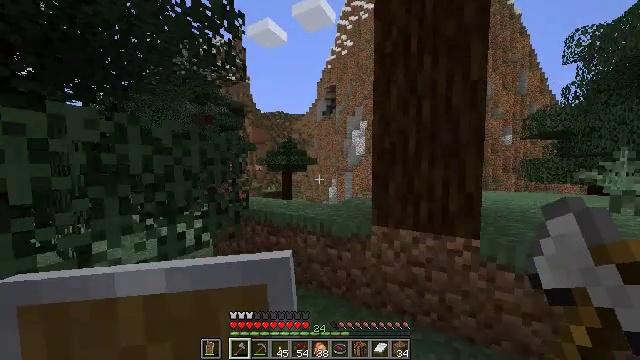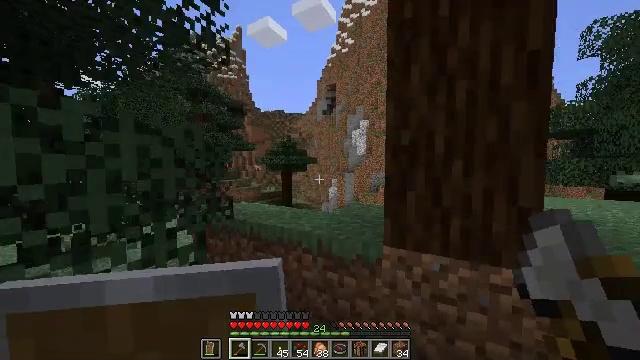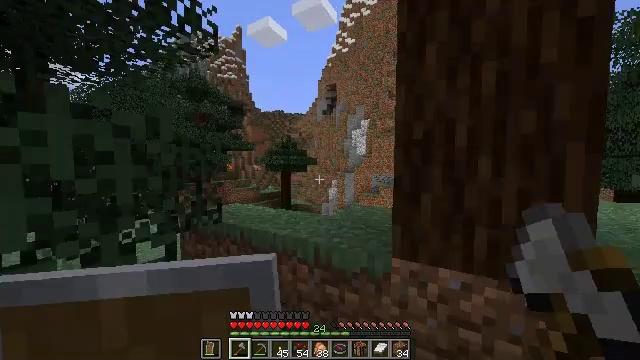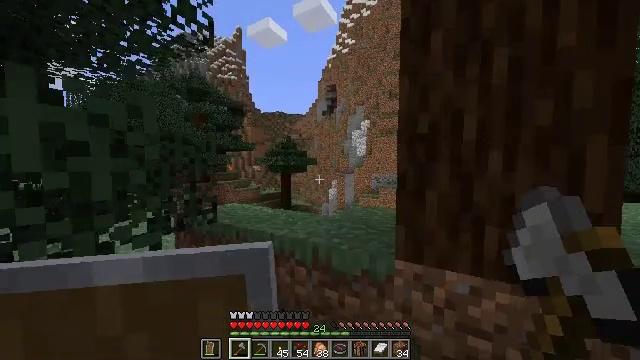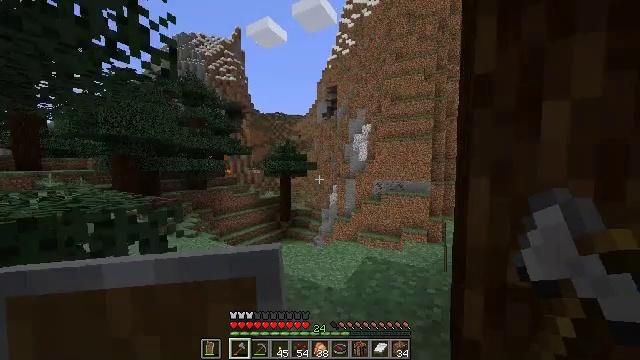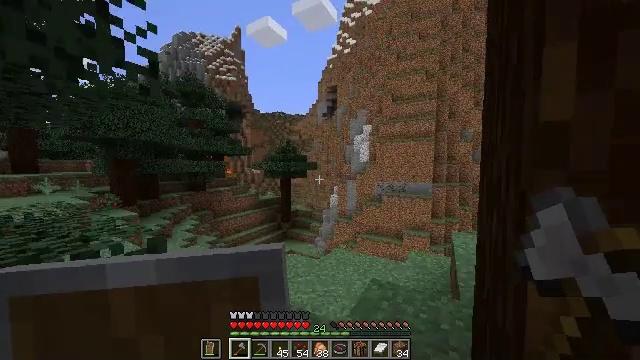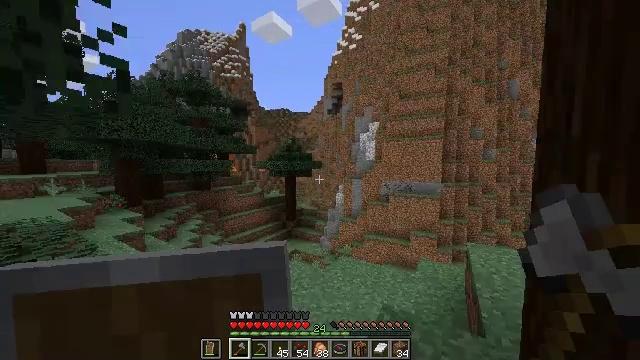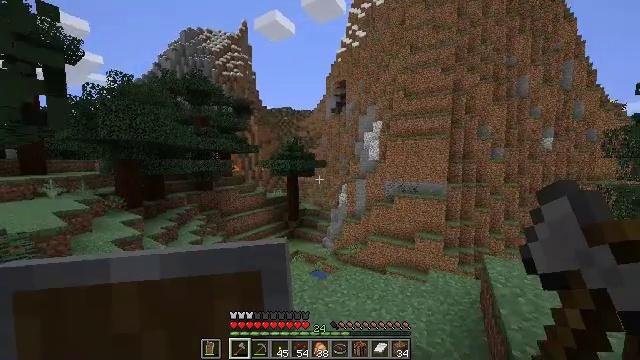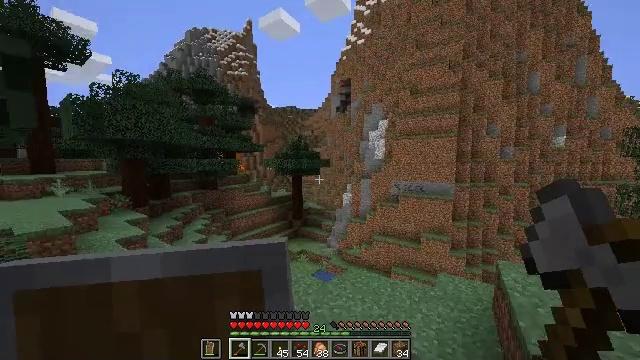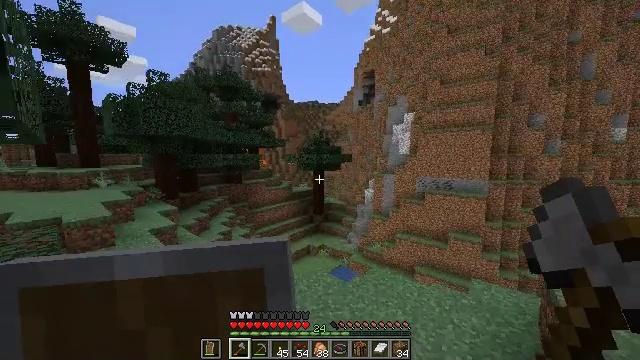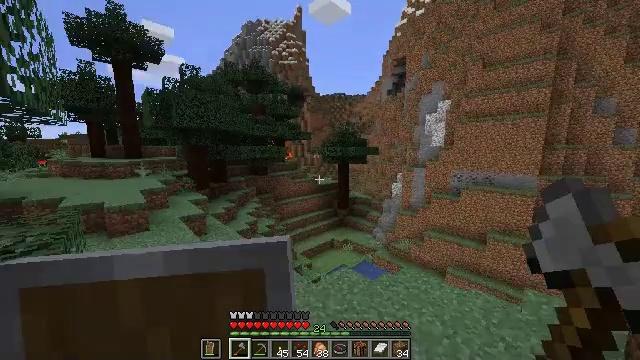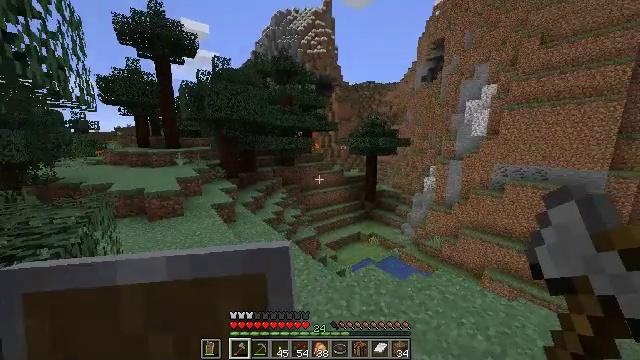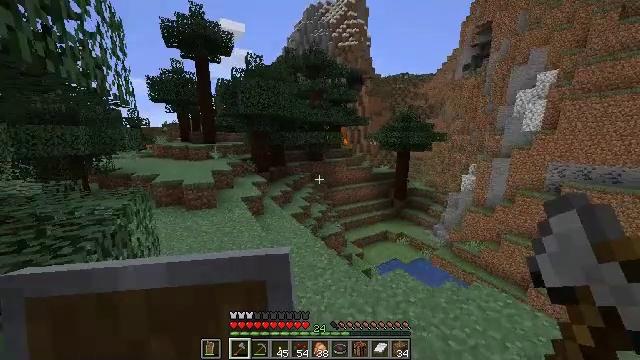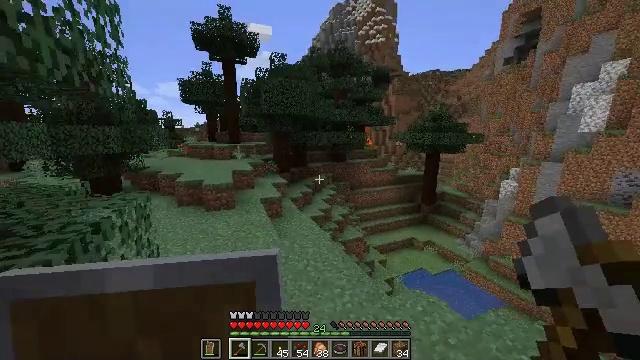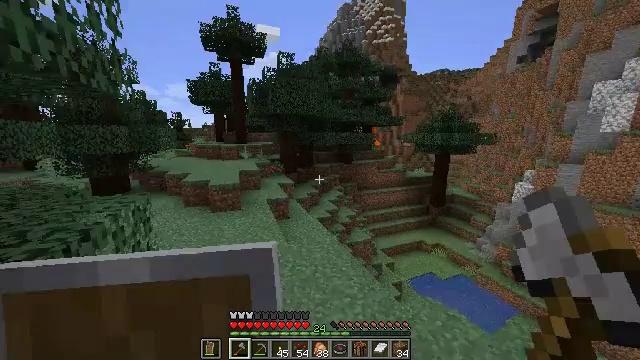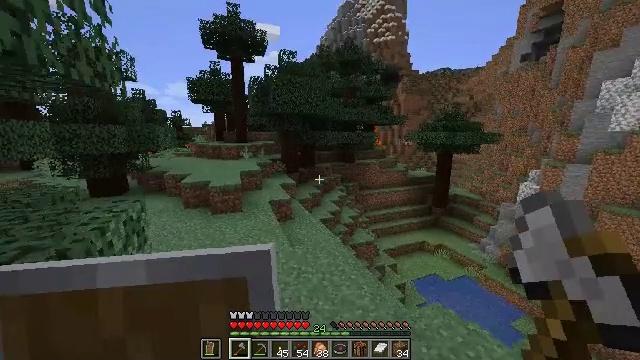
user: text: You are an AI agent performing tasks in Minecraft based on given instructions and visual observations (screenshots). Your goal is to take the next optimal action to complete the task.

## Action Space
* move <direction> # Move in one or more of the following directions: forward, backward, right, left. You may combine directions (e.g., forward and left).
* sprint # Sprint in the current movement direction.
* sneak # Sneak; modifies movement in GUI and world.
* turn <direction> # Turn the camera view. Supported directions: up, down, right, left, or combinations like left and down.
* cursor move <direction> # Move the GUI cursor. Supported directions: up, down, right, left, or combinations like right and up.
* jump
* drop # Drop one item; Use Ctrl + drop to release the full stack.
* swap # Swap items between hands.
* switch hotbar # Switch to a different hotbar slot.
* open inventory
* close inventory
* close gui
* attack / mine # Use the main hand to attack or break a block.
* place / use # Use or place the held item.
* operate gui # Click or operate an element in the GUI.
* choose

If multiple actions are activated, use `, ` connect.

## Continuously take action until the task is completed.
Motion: motion action
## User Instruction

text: Gather spruce leaves to collect foliage.
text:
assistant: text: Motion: move forward
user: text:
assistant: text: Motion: move forward
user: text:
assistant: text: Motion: move forward, jump
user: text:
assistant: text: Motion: move forward, jump
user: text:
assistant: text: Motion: move forward, jump
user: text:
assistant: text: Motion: move forward, turn left
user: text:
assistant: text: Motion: move forward and move left
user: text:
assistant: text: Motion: move forward and move left, turn left
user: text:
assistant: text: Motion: move forward and move left, turn left and down
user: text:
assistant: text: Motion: move forward and move left, turn left and down
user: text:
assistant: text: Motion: move forward, turn left and down
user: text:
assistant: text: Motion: move forward, turn left and down
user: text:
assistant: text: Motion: move forward and move left, turn left
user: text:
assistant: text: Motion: move forward and move left, turn left
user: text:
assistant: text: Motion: move forward and move left
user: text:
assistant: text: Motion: move forward and move left
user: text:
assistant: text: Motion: move forward and move left
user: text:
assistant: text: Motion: move forward
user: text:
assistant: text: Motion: move forward
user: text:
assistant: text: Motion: move forward
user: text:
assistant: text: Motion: move forward, turn left
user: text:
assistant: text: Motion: move forward, turn left
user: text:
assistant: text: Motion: move forward, turn left and up
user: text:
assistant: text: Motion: move forward, turn left
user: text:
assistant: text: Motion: move forward
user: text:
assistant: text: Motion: move forward
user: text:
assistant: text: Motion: move forward
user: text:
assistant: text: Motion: move forward
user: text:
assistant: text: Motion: move forward
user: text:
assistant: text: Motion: move forward, turn left